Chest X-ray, AP view. Patient: 59 years old, sex M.
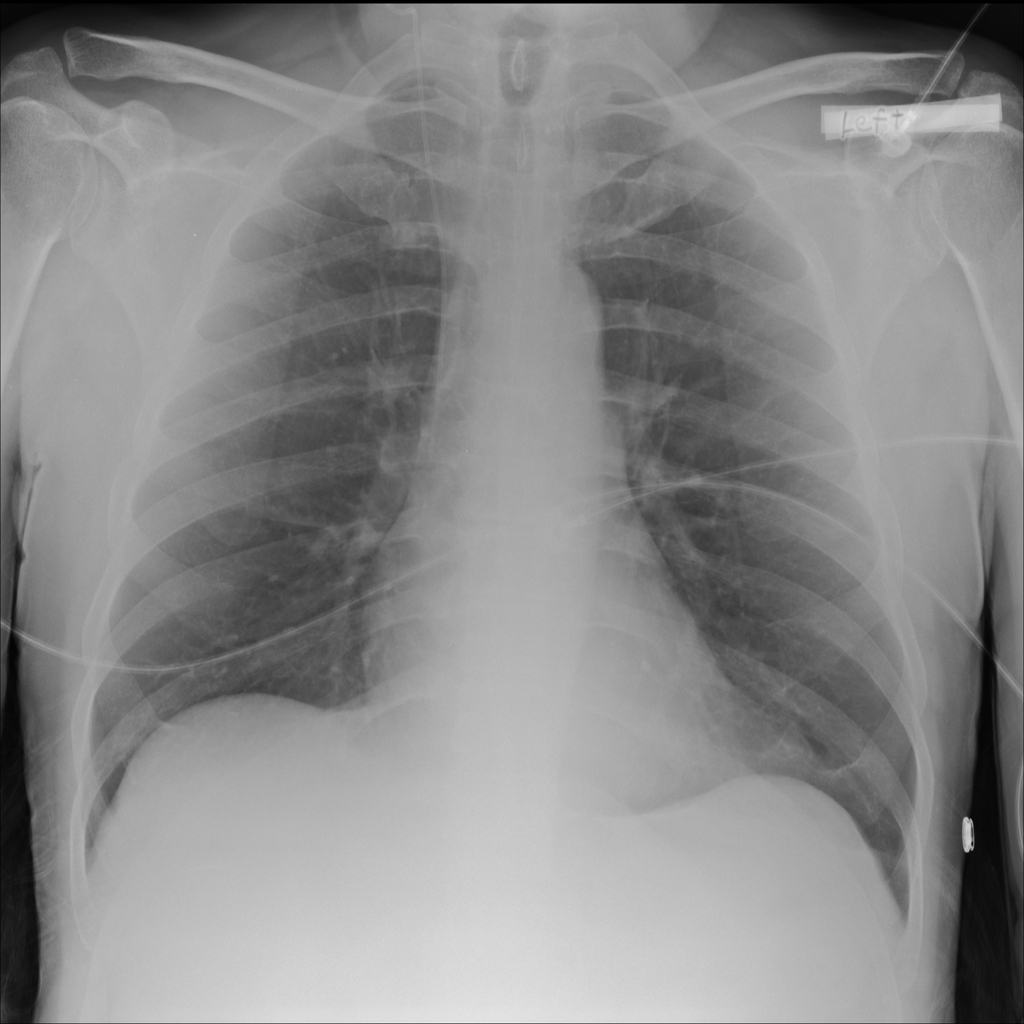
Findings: No Finding